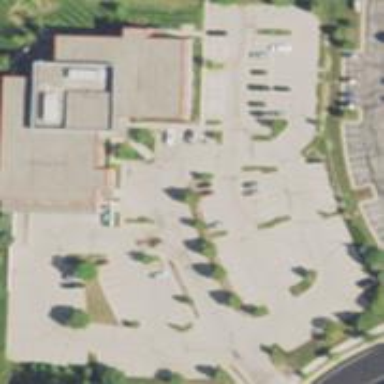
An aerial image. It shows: Parking area with surface.